Field crop: maize
Growth stage: 2
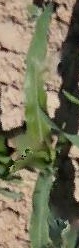
Species: maize